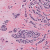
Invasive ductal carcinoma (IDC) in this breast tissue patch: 1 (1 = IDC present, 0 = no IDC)